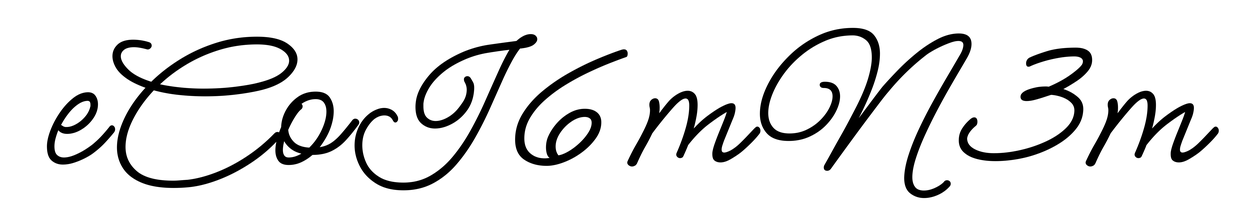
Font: MeowScript-Regular